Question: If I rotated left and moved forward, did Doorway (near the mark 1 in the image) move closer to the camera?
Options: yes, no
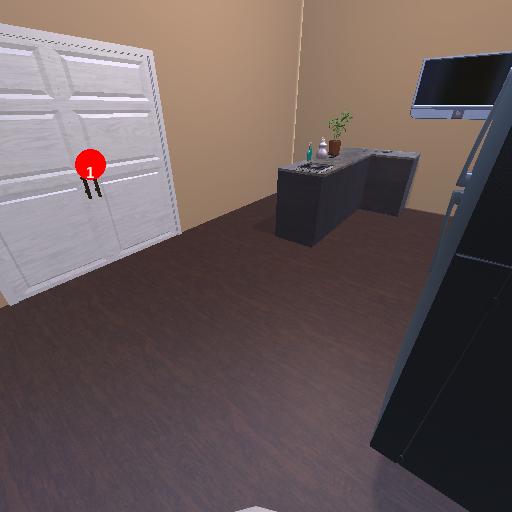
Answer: yes